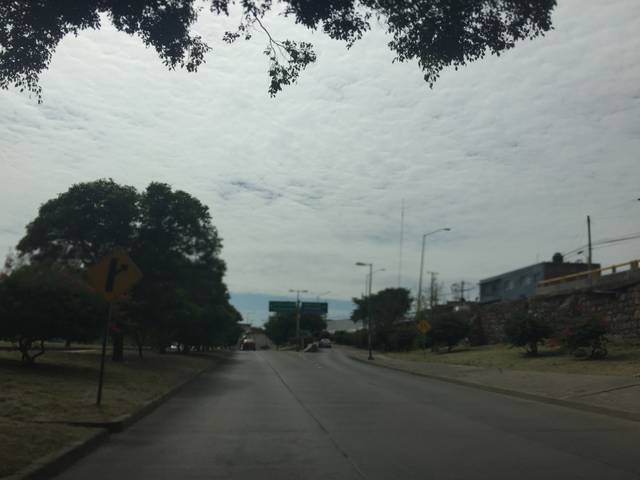
Region: Mexico
Coordinates: 21.131, -101.678